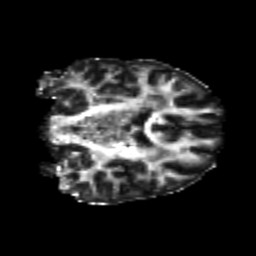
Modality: FA
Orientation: coronal
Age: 24
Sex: male
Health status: healthy
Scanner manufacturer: philips
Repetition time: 7.386 s
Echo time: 0.08599 s